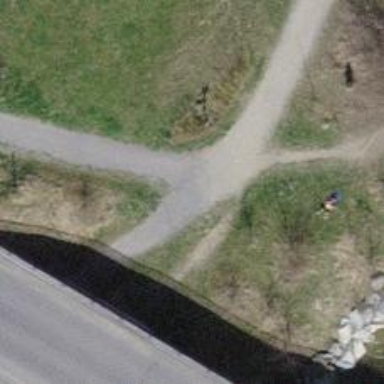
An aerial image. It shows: Unpaved footway.